Question: In R I can draw a graphical representation of a decision tree corresponding to a <URL> will produce something like

But I can't find any similar API for the equivalent functionality in Python. For example, as near as I can tell neither 'sklearn''s 'RandomForestClassifier' nor <URL> have methods or drawing trees.
How can I get a graphical representation of a CART or random forest tree in Python?
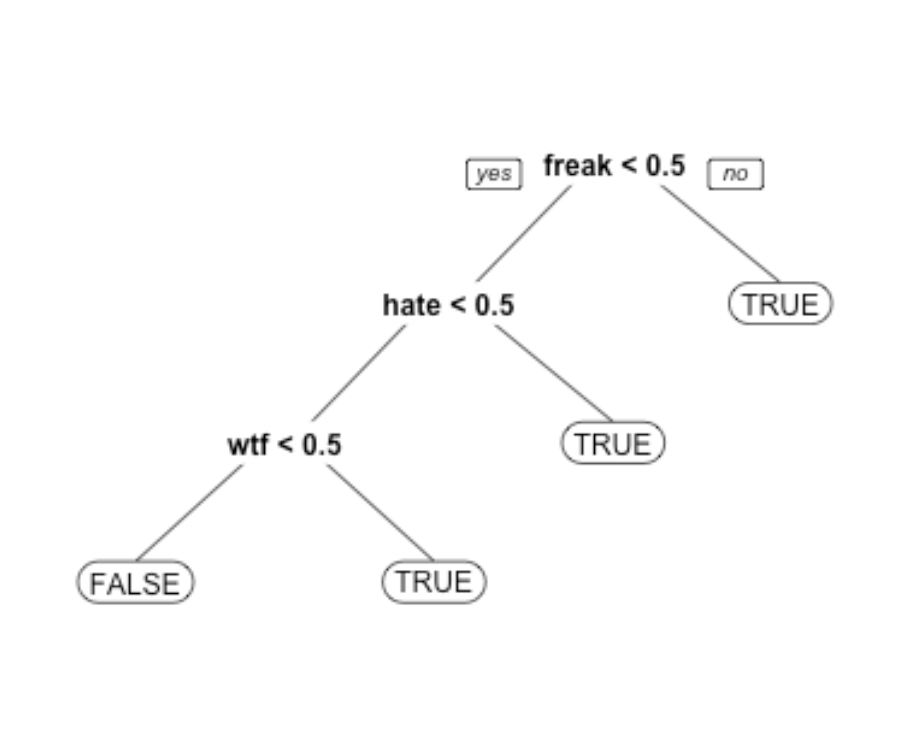
Answer: Use the <URL> function.
'''
from sklearn.tree import DecisionTreeClassifier, export_graphviz
np.random.seed(0)
X = np.random.randn(10, 4)
y = array(["foo", "bar", "baz"])[np.random.randint(0, 3, 10)]
clf = DecisionTreeClassifier(random_state=42).fit(X, y)
export_graphviz(clf)
'''
Now 'dotty tree.dot' should display something like
<URL>
Here's a <URL>.